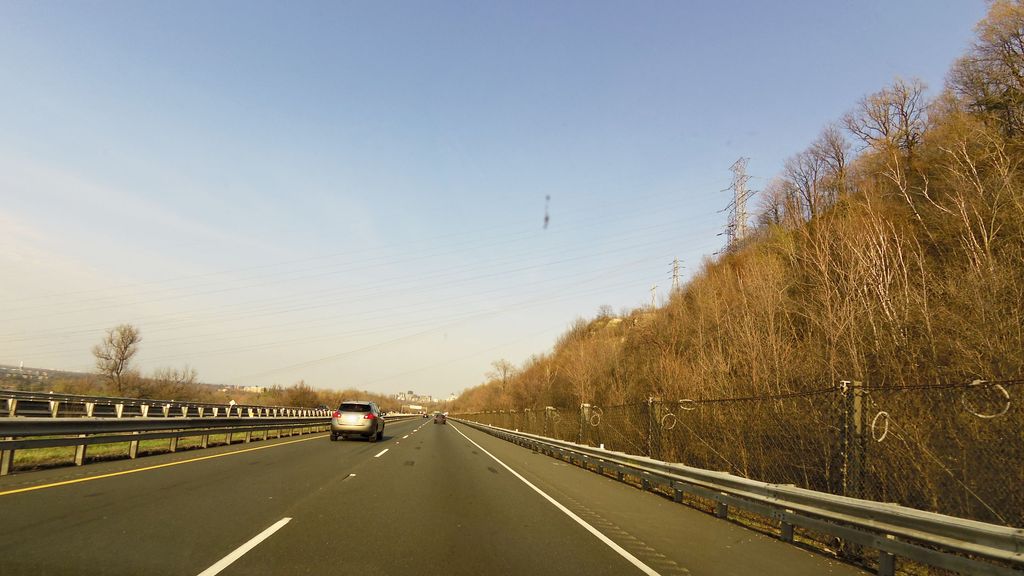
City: hamilton